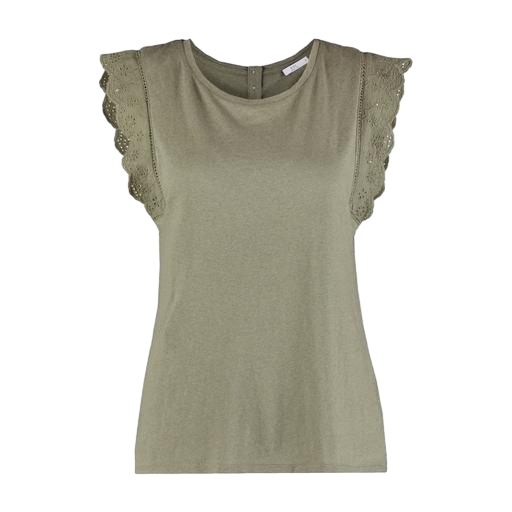
cap-sleeved tee, moss green tank top, short-sleeve top only macy, white background